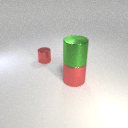
large green metal cylinder above large red metal cylinder